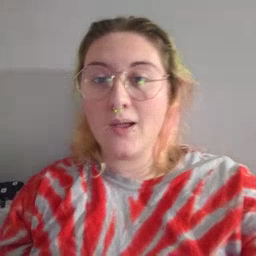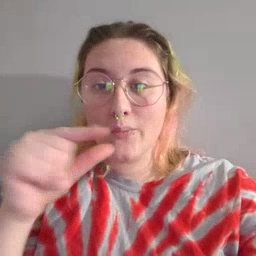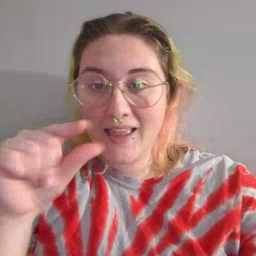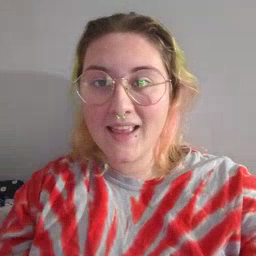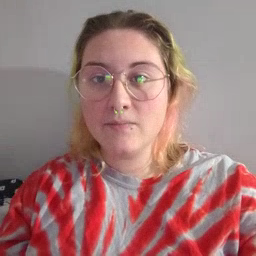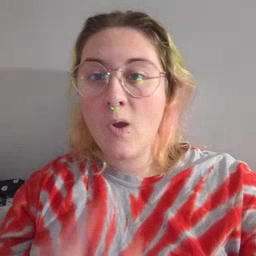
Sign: green